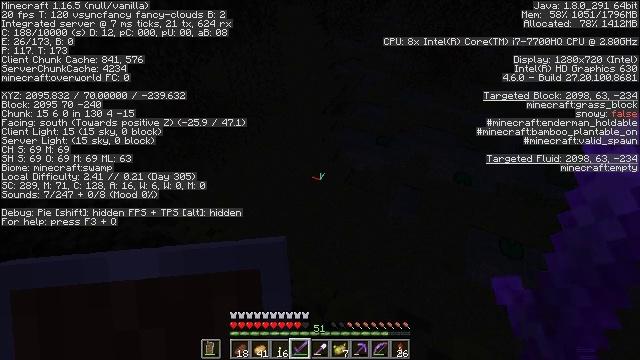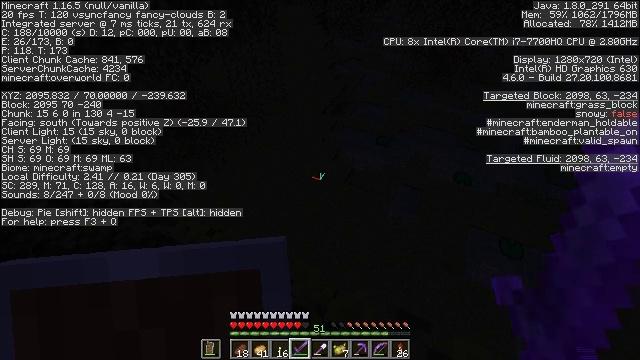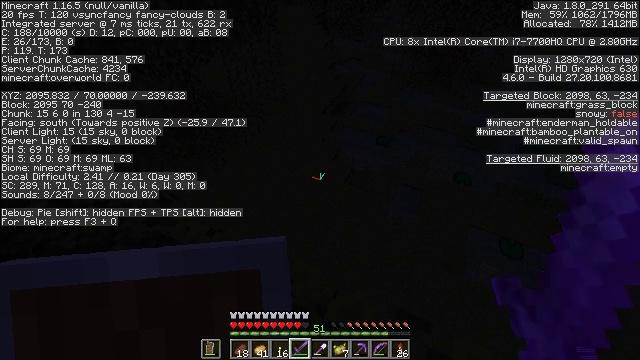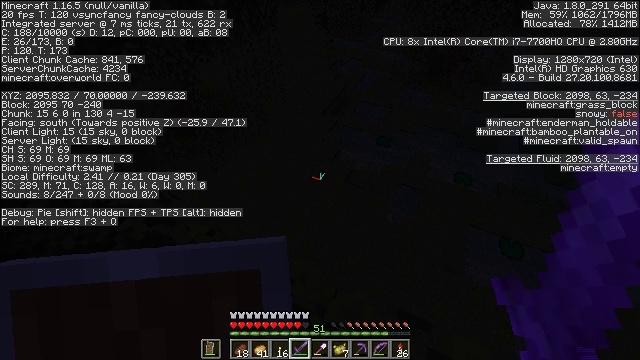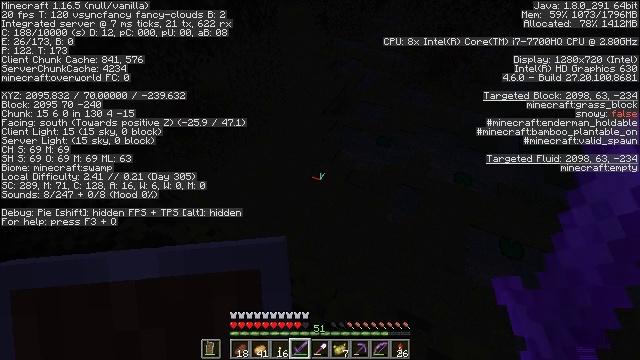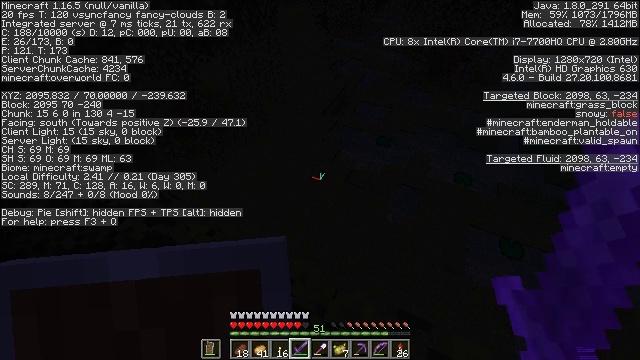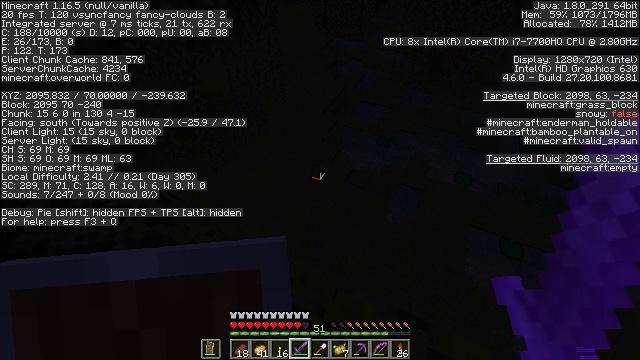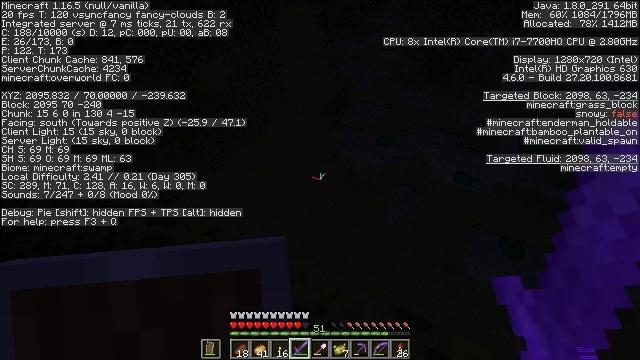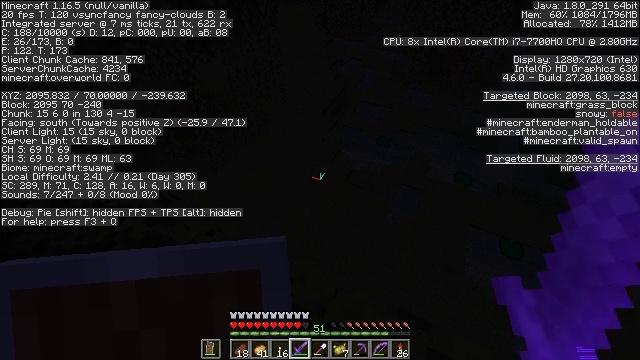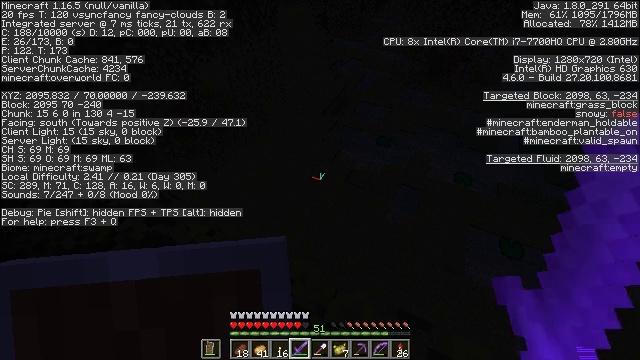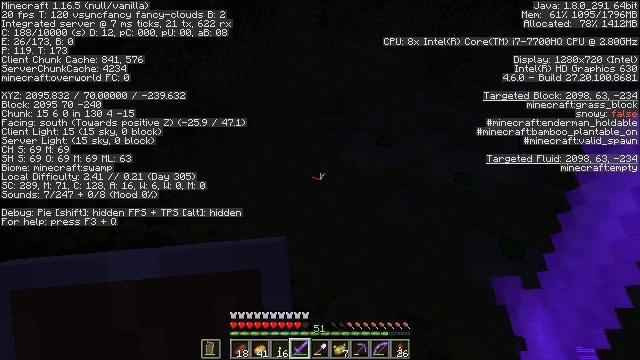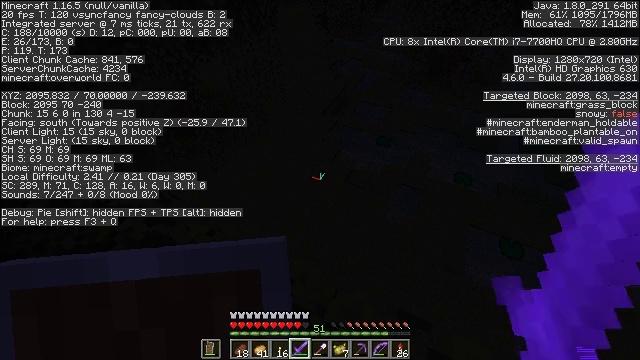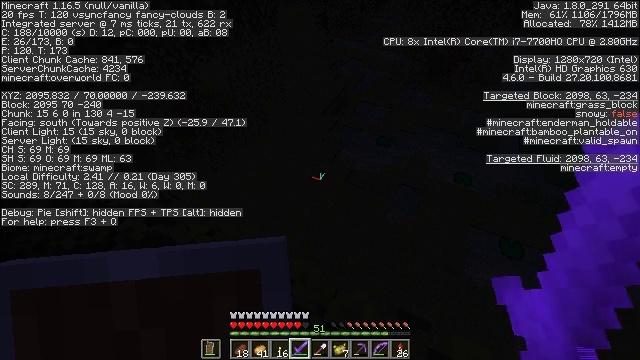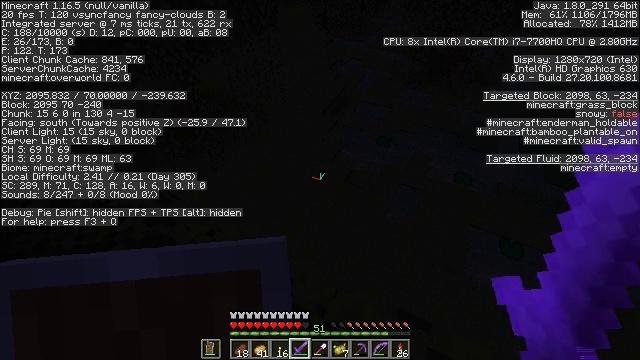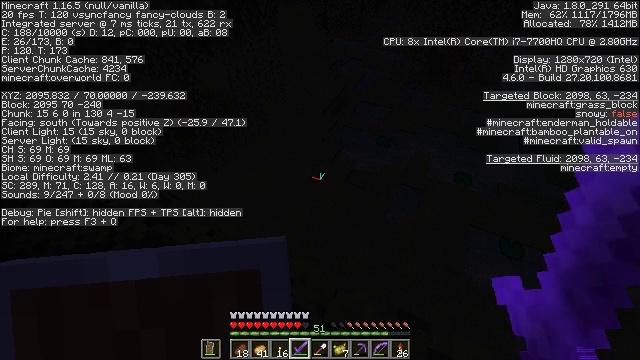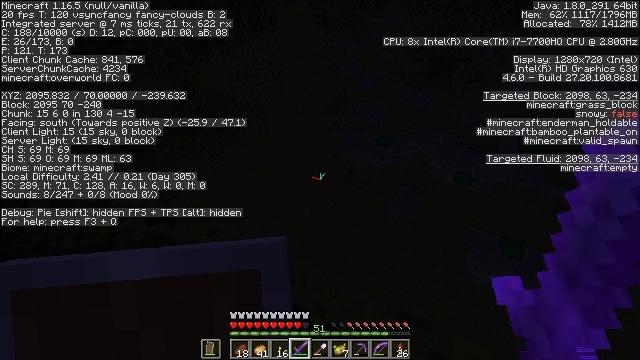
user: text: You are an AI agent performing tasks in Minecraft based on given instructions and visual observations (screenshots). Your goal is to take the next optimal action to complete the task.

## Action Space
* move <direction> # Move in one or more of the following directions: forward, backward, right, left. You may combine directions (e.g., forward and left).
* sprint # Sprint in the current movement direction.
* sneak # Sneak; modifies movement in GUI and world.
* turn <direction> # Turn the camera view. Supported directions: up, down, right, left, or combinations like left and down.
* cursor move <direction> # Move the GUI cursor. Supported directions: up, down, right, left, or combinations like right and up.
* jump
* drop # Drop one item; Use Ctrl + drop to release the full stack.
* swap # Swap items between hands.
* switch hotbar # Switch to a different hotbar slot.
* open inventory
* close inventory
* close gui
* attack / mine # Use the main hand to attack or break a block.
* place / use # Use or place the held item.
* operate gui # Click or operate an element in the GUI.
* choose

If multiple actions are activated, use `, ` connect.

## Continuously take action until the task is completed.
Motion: motion action
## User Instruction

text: Hunt a slime.
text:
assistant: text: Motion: no_op
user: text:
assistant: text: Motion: no_op
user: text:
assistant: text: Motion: no_op
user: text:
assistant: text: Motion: no_op
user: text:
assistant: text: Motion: no_op
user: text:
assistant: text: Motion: no_op
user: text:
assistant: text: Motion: no_op
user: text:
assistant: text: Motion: no_op
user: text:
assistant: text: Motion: no_op
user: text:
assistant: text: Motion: no_op
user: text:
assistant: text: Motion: no_op
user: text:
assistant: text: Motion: no_op
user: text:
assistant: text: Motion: no_op
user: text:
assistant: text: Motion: no_op
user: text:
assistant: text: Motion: no_op
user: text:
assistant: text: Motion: no_op
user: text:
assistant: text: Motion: no_op
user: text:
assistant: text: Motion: no_op
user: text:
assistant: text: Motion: no_op
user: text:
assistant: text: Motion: no_op
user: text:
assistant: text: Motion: no_op
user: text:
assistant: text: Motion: no_op
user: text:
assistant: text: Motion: no_op
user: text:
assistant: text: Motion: no_op
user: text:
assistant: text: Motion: no_op
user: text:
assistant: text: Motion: no_op
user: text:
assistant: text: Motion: no_op
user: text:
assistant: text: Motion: no_op
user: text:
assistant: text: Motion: no_op
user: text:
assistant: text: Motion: no_op